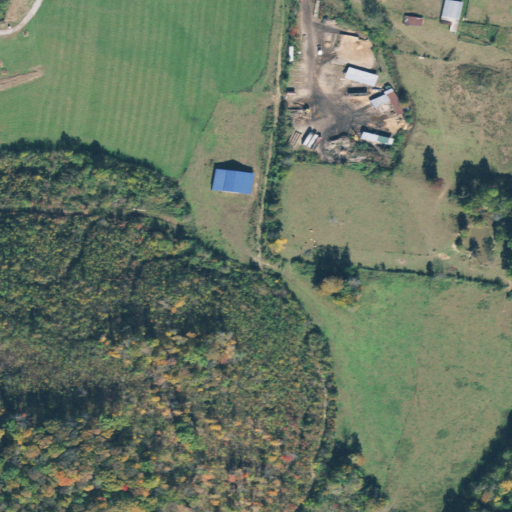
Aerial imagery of valley in Tennessee named Sugarcamp Hollow containing pasture, deciduous forest, shrub, evergreen forest, low intensity development, medium intensity development, and open development